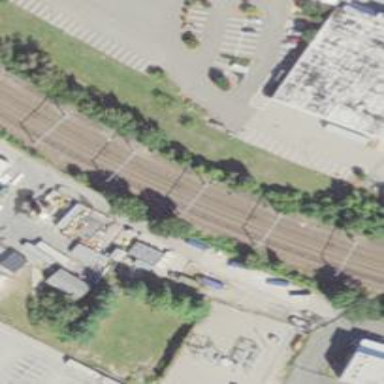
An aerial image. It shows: Railway with electrified contact lines.